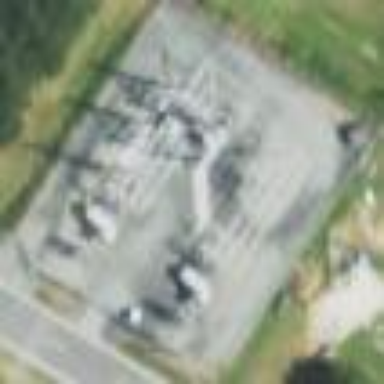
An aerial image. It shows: Power substation.